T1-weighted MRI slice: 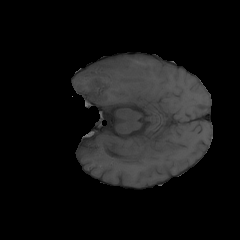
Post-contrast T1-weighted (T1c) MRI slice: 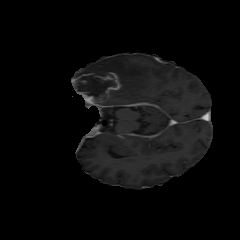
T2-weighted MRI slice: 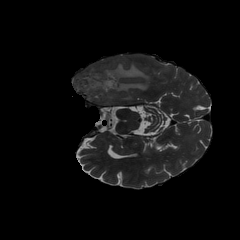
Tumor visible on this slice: yes